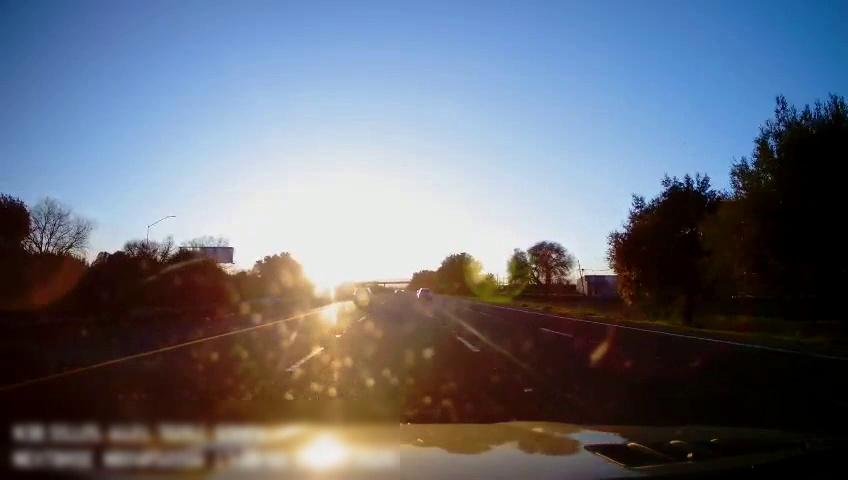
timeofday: Day
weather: Sunny
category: Drivable Space
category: Vehicles | SUV
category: Vehicles | SUV
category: Lanes | Alternate Lane
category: Lanes | Current Lane
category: Lanes | Current Lane
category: Lanes | Alternate Lane
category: Lanes | Alternate Lane